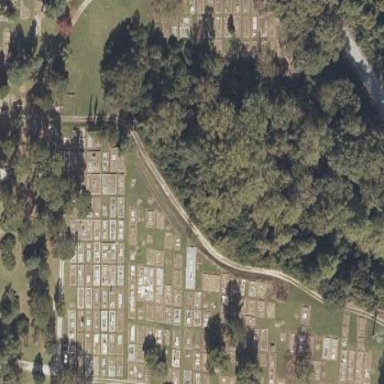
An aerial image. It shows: Cemetery.